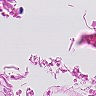
Metastatic tissue present: no